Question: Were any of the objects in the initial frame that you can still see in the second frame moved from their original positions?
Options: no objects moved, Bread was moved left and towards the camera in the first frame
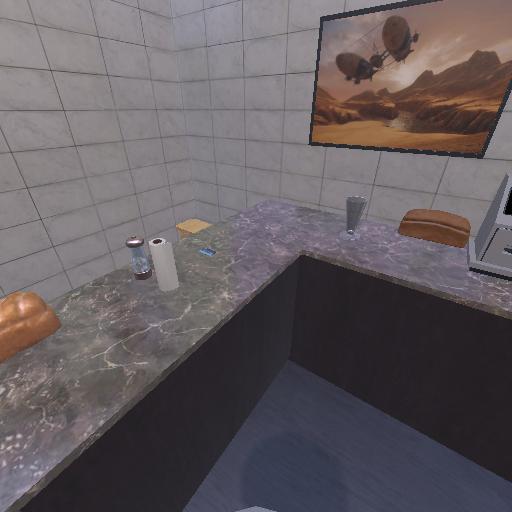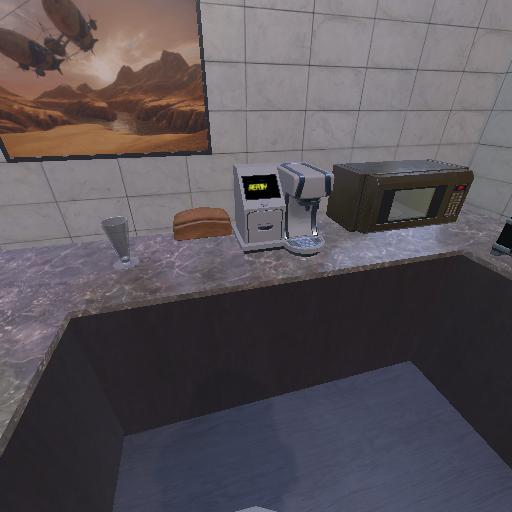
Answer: no objects moved